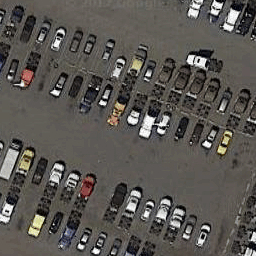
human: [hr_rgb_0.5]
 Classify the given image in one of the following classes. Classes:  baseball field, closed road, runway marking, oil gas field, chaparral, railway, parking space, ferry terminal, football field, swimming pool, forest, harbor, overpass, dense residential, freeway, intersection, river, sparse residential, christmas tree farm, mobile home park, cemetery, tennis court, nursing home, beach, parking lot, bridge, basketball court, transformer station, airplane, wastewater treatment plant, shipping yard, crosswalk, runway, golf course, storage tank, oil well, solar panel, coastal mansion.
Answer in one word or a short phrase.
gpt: parking lot